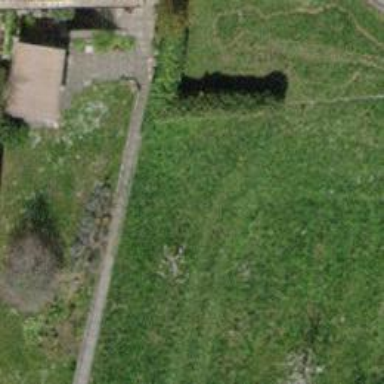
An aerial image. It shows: Hedge acting as barrier.